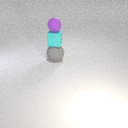
large gray rubber sphere below small purple rubber sphere